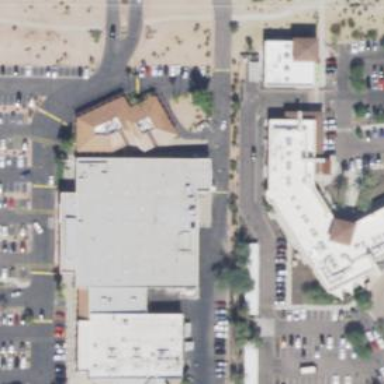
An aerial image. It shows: Supermarket located in building.